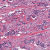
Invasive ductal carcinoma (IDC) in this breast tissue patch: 1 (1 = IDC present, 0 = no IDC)